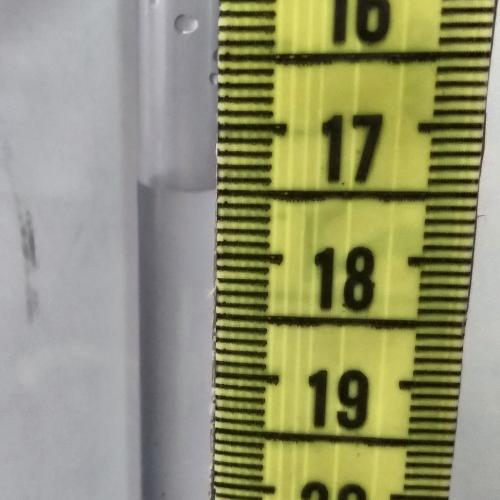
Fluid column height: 17.5 cm